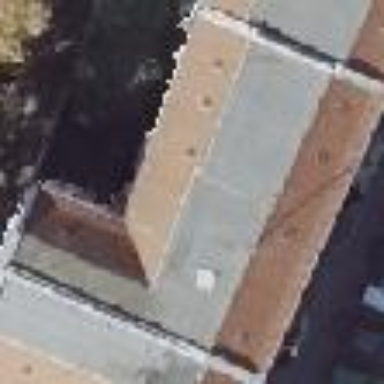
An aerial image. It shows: Residential building with unique double saltbox roof shape.